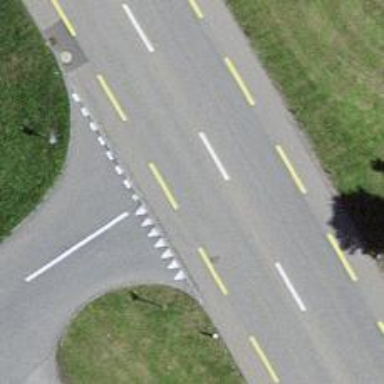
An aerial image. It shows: Secondary road with asphalt surface and dedicated cycle lane.